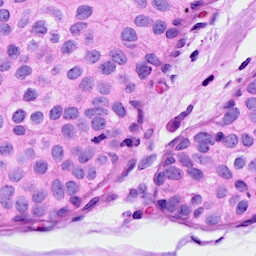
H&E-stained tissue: Breast